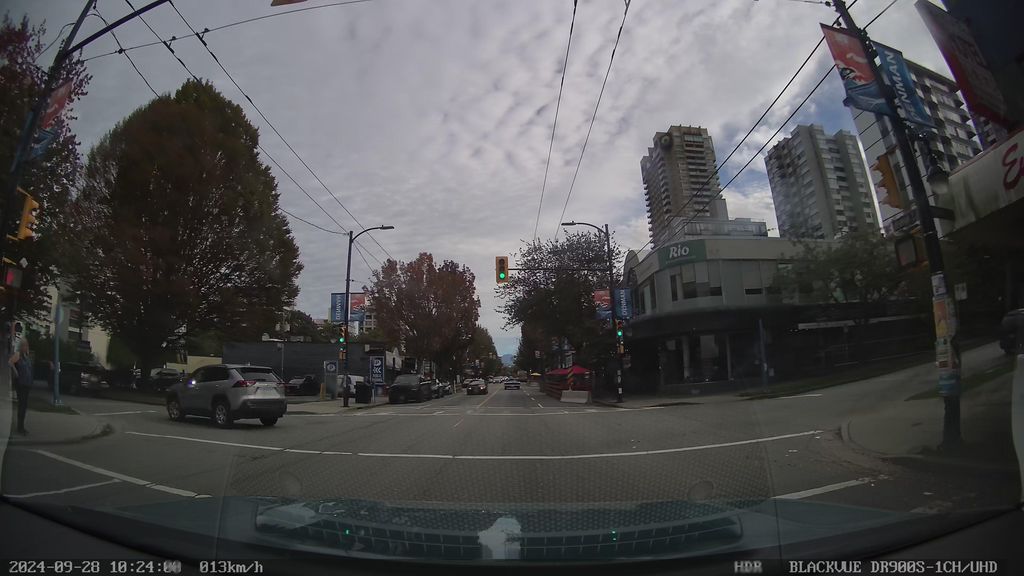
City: vancouver